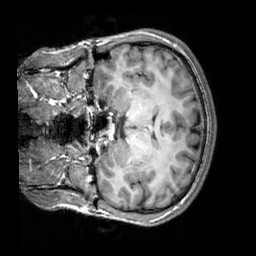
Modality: T1w
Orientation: coronal
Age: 31
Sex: male
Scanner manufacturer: siemens
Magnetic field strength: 3 T
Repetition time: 2.3 s
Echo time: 0.00303 s